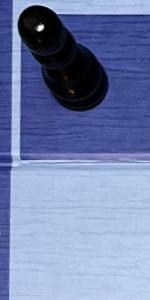
Label: Empty